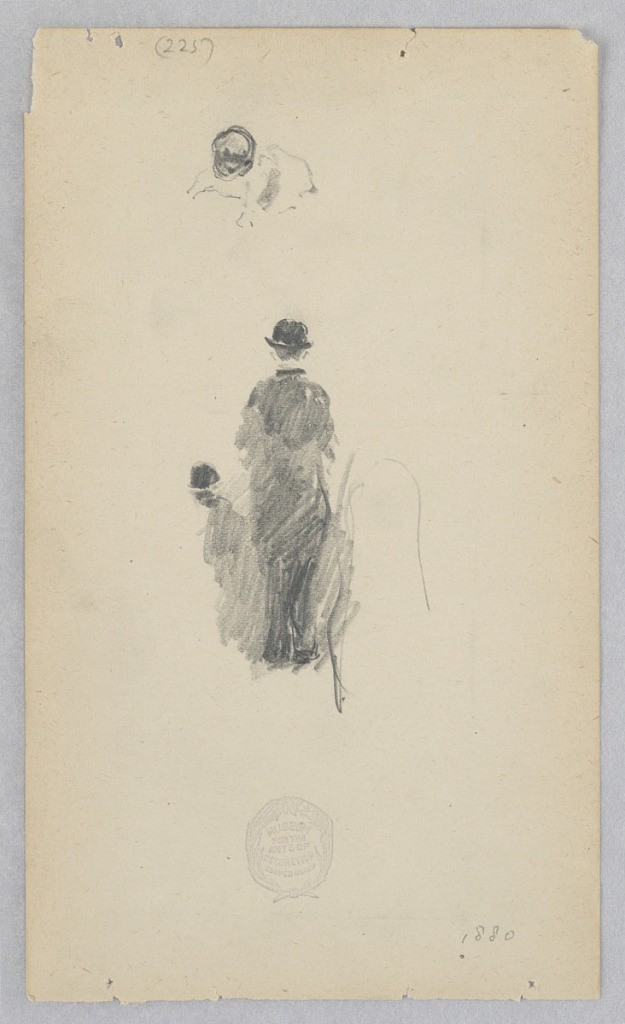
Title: Figures in a crowd
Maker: Robert Frederick Blum, American, 1857–1903
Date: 1880
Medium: Graphite on wove paper
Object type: Drawing
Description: Three sketches of figures in a crowd; Center, a male figure standing wearing a top hat.  A second male figure is indicated at the left with brief outline of hat;  Above, lowered head of another figure.